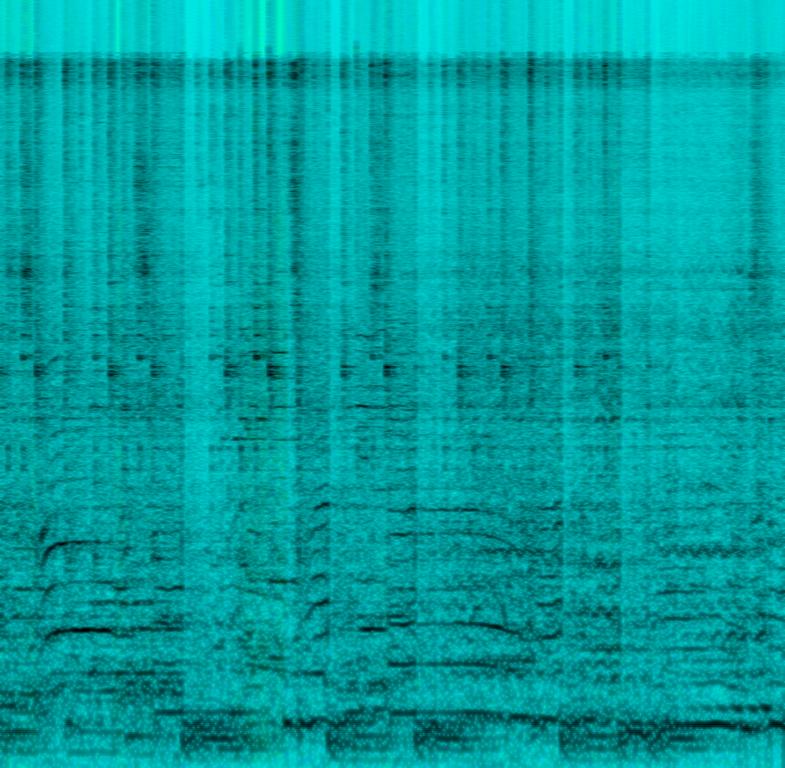
This is a neo-soul music piece playing under the background of a dance contest. There is a male vocalist singing melodically in the lead. There is a repeating acoustic guitar sample in the beat. A strong bass sound can be heard. The rhythm consists of an electronic drum beat. There are voices shouting over the music in the video. The atmosphere is groovy and urban.